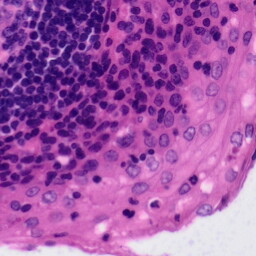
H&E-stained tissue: Tonsil